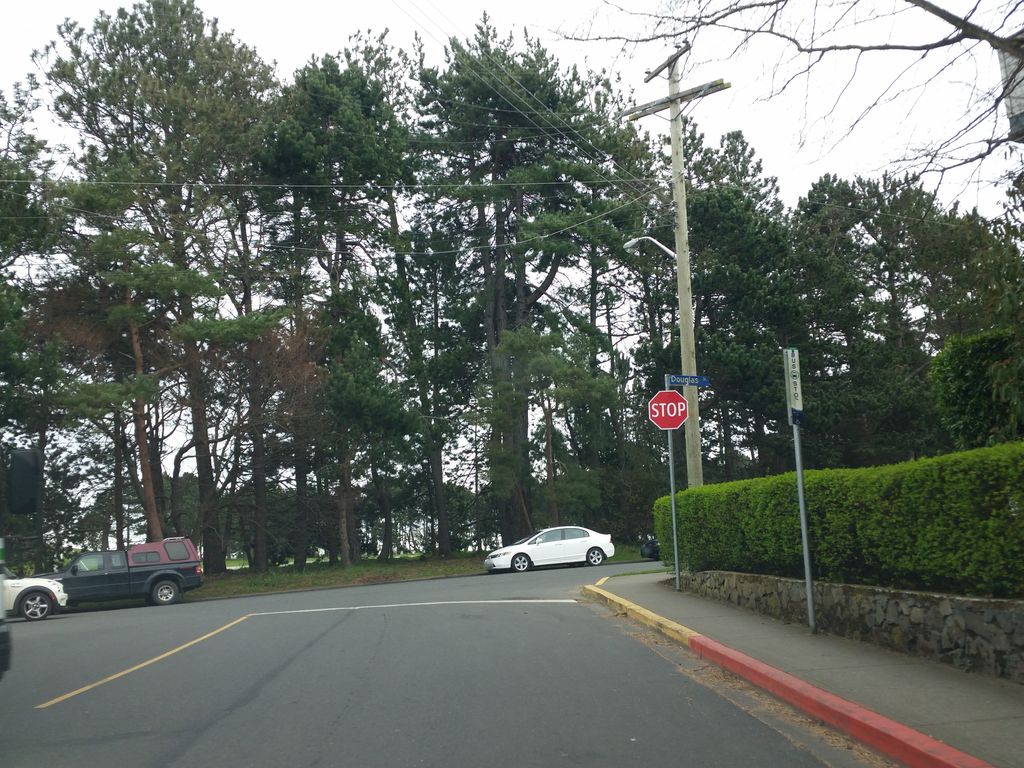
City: victoria